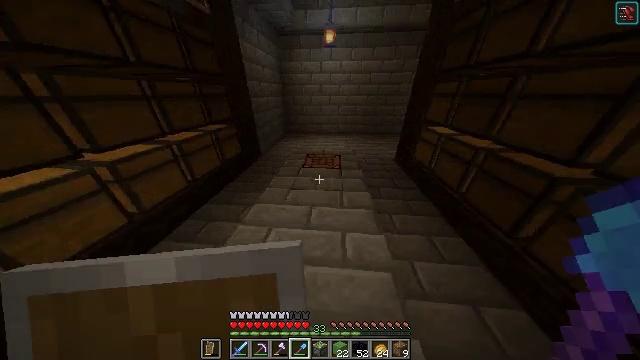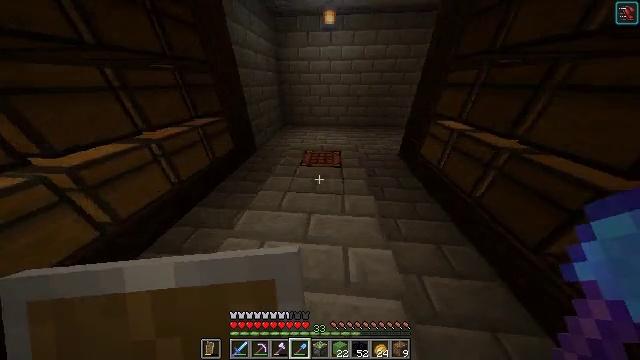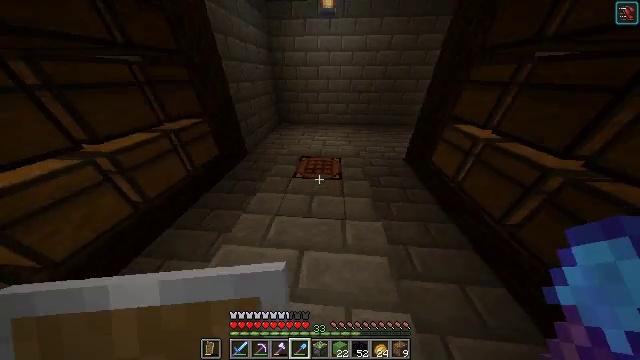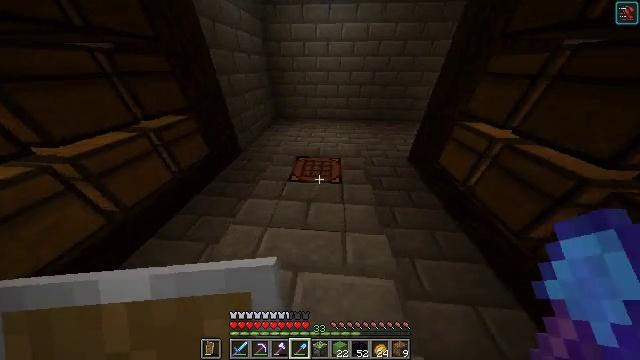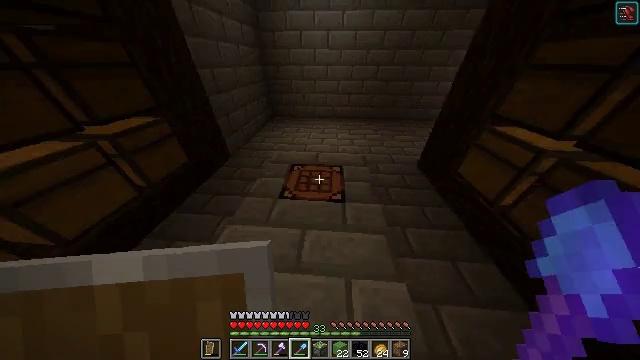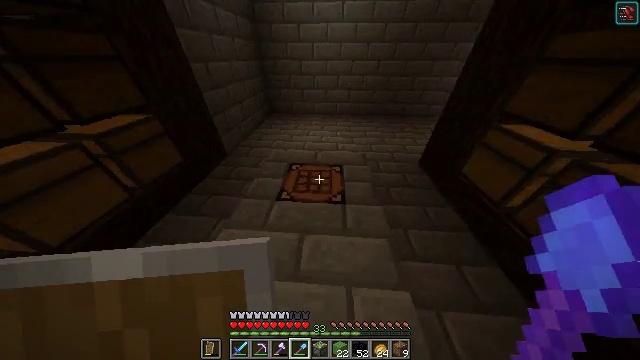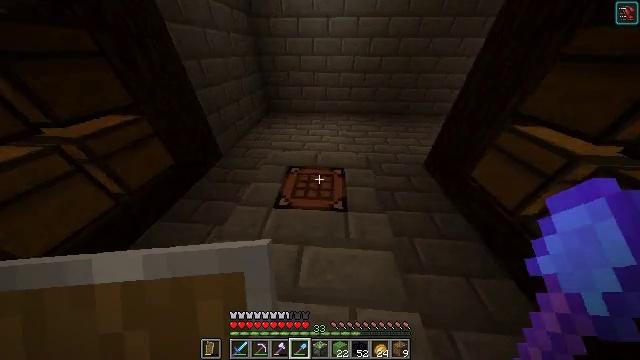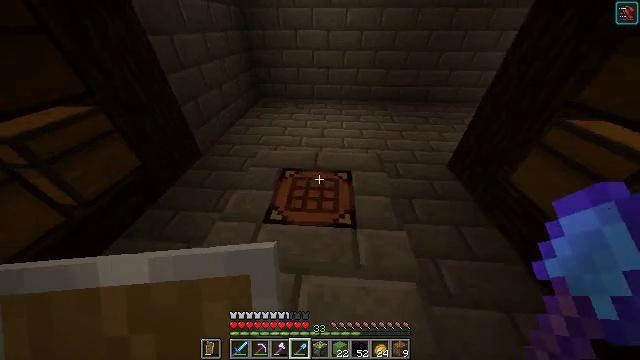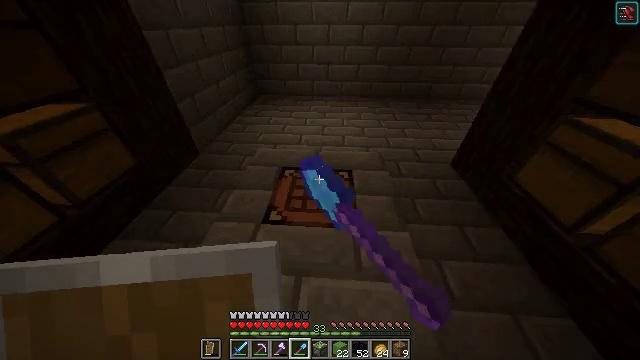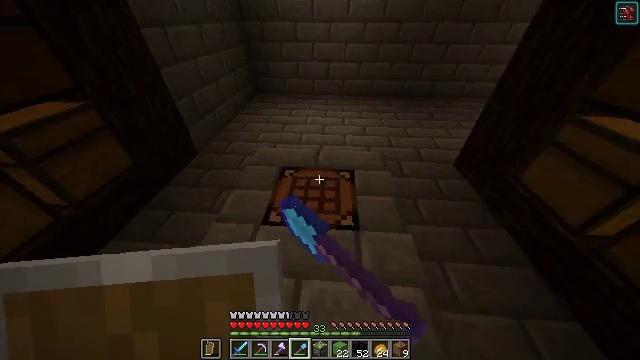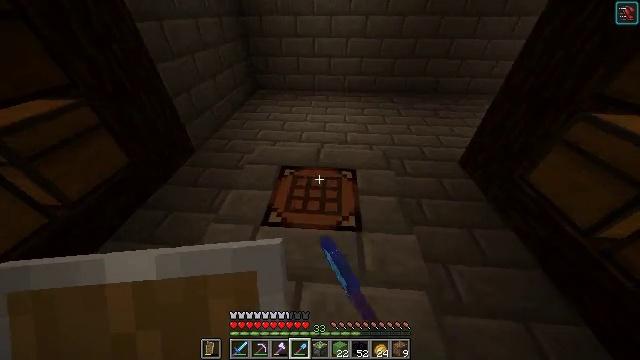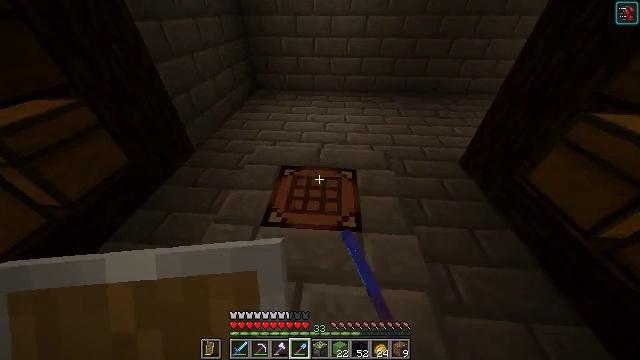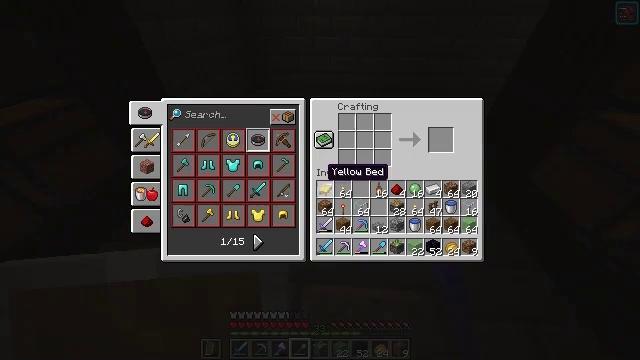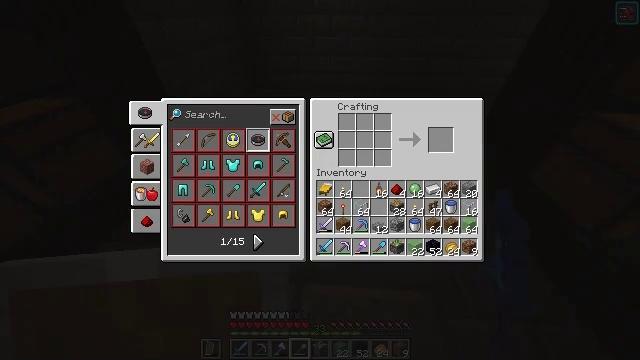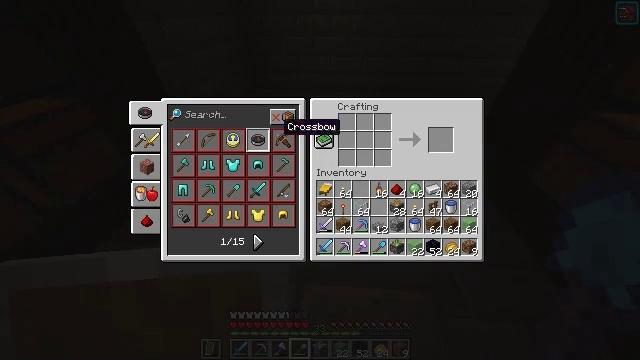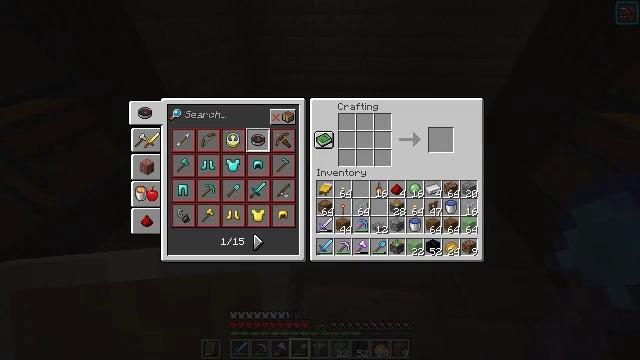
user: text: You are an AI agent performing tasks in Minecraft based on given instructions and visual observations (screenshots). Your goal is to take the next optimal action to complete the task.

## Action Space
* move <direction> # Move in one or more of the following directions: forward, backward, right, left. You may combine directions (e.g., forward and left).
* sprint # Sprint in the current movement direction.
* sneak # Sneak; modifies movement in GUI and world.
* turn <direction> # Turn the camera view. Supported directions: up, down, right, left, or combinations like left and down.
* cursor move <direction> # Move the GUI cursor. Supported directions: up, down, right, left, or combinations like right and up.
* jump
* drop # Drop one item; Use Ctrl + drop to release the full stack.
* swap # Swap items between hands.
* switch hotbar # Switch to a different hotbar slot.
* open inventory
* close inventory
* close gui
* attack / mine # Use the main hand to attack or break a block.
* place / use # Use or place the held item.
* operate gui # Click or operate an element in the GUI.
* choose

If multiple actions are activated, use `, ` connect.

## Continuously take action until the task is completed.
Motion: motion action
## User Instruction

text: Get a sticky piston by combining slimeball and piston.
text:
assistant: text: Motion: move forward, turn down
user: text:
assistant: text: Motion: move forward, turn down
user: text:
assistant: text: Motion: move forward, turn down
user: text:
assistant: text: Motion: move forward, turn down
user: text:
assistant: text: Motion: turn down
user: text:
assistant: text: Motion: no_op
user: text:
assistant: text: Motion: use / place
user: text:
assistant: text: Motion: use / place
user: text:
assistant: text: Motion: use / place
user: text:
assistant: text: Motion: no_op
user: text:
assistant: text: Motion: no_op
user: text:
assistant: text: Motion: open gui
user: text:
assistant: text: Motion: cursor move left
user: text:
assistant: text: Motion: cursor move left and up
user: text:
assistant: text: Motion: cursor move left and up
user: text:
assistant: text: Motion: no_op
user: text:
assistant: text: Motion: no_op
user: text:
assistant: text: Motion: cursor move down
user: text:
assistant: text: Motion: no_op
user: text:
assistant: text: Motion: operate gui
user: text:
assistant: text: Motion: no_op
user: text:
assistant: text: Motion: no_op
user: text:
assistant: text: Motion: no_op
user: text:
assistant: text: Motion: no_op
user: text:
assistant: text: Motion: no_op
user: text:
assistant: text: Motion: no_op
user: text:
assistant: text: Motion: no_op
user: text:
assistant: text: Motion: no_op
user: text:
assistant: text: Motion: no_op
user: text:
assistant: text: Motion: no_op